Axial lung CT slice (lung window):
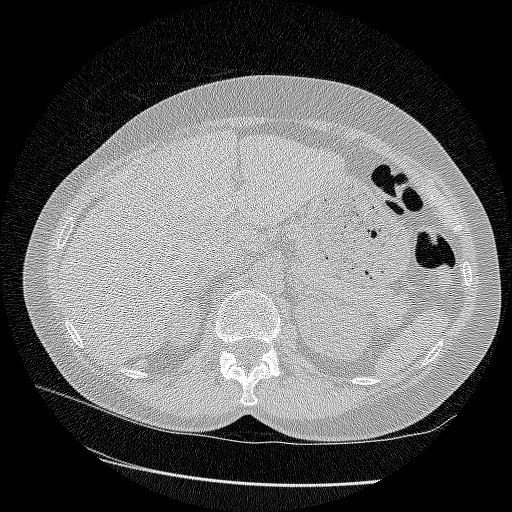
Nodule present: no